Interaction volume radius: 10 \u00c5
Interaction volume height: 15 \u00c5
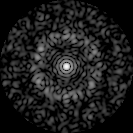
Disorder parameter: 0.794